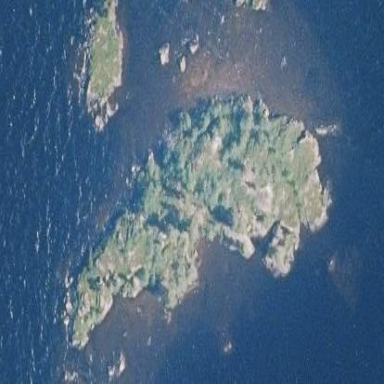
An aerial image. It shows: Islet.